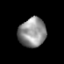
Tissue: prostate
Cell type: T cells
Senescence score: 0.2987
Nuclear area (px): 785
Mean DAPI intensity: 143.573